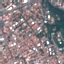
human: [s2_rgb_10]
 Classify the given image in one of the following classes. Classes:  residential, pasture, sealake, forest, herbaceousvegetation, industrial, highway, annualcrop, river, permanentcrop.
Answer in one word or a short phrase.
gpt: Residential